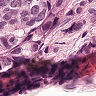
Metastatic tissue present: yes